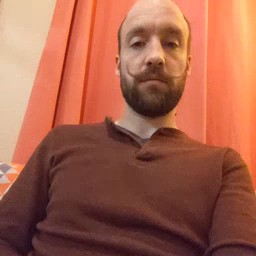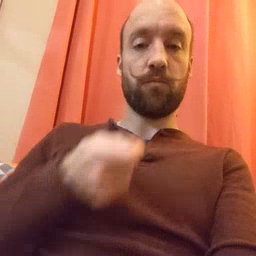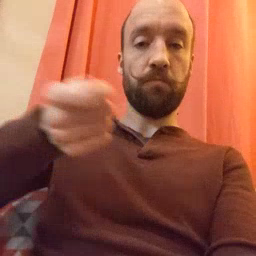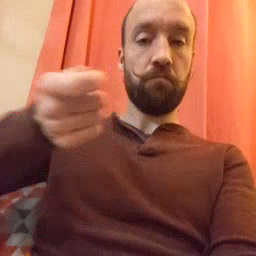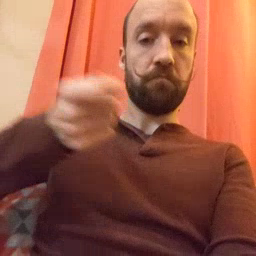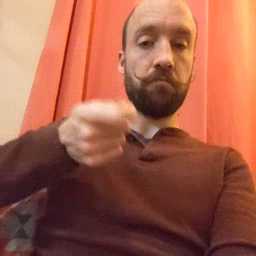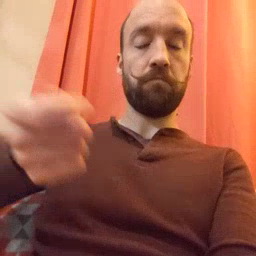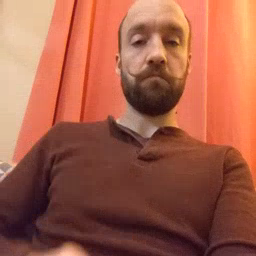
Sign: vacuum